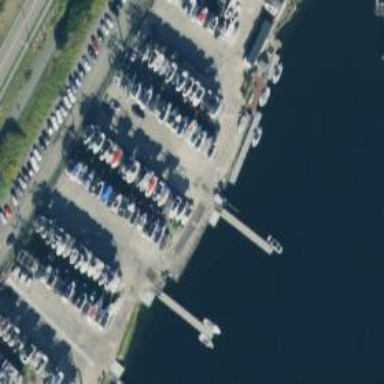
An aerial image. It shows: Marina area for leisure land.